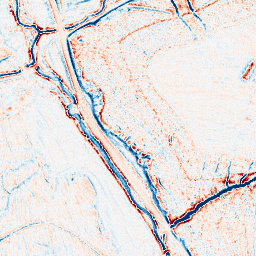
Category: edge_preserving
Decomposition family: bilateral
Decomposition parameters: d: 9
sigma_color: 25
sigma_space: 100
Upsampling method: fft_zeropad
Upsampling parameters: scale: 8
Upsampling scale: 8